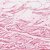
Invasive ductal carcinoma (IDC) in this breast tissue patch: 0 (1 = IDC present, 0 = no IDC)